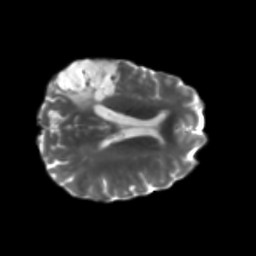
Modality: T2w
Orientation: axial
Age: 59
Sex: female
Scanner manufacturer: siemens
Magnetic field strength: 3 T
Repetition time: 5.47 s
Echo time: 0.0854 s